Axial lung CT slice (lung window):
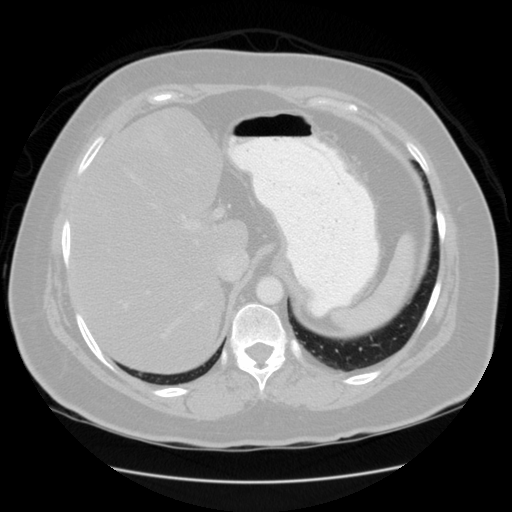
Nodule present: no